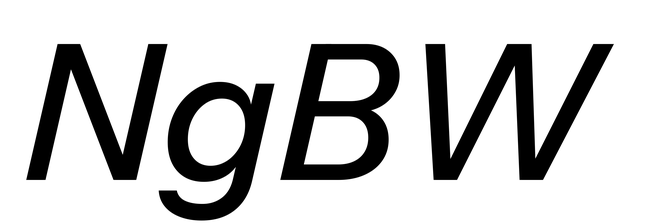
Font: InstrumentSans-Italic_Medium_Italic